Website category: sports
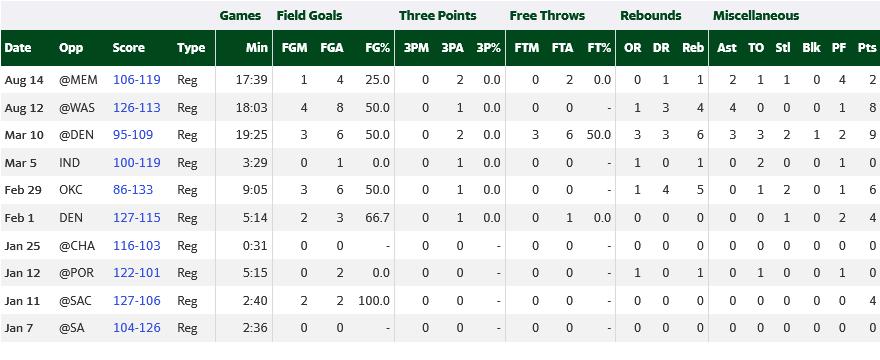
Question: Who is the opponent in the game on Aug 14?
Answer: MEM

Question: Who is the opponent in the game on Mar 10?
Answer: DEN

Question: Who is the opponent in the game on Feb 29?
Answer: OKC

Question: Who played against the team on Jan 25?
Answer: CHA

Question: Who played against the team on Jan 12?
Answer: POR

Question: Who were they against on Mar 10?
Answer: DEN

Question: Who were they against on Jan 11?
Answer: SAC

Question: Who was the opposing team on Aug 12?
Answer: WAS

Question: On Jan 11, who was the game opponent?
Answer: SAC

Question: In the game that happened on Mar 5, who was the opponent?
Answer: IND

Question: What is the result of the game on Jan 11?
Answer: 127-106

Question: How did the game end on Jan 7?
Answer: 104-126

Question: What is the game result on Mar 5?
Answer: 100-119

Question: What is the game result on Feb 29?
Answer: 86-133

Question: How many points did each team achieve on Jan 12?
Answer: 122-101

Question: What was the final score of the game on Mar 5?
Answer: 100-119

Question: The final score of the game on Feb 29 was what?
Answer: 86-133

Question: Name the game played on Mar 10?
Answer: Reg

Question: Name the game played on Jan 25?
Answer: Reg

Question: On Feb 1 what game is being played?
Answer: Reg

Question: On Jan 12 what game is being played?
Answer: Reg

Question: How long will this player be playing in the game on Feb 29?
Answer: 9:05

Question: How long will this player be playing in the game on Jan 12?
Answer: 5:15

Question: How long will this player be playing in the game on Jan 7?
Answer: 2:36

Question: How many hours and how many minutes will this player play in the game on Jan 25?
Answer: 0:31

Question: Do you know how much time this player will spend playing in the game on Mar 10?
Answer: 19:25

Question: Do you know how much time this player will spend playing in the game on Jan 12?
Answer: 5:15

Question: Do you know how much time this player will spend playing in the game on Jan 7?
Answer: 2:36

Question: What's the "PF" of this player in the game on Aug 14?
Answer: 4

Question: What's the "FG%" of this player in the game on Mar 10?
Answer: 50.0

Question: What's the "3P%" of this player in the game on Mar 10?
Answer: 0.0

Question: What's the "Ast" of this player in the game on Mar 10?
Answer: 3

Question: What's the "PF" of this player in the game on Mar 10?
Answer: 2

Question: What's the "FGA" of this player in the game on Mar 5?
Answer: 1

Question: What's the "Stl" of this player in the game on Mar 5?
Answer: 0

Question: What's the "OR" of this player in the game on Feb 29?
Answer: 1

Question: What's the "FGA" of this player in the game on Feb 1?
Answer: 3

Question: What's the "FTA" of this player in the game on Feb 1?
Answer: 1

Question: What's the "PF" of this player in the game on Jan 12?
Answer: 1

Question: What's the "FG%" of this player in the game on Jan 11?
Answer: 100.0

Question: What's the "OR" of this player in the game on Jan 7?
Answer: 0

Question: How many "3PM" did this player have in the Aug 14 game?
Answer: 0

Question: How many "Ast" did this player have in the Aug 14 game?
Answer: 2

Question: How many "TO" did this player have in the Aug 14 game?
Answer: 1

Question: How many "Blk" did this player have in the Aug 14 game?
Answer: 0

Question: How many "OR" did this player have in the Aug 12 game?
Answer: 1

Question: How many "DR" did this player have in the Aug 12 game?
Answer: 3

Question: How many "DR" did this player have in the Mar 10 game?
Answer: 3

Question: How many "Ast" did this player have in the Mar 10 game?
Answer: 3

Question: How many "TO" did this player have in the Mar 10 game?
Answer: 3

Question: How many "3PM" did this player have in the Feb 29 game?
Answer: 0

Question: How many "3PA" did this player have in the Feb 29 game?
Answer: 1

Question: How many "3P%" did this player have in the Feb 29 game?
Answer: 0.0

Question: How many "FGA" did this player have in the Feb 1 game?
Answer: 3

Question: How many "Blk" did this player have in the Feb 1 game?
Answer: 0

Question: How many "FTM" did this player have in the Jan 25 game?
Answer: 0

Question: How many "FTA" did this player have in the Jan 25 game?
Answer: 0

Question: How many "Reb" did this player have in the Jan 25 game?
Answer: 0

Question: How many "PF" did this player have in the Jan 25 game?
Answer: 0

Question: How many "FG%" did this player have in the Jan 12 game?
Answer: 0.0

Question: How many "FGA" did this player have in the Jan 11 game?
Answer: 2

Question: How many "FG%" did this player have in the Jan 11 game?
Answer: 100.0

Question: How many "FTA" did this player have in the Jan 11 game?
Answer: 0

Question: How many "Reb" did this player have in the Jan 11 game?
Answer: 0